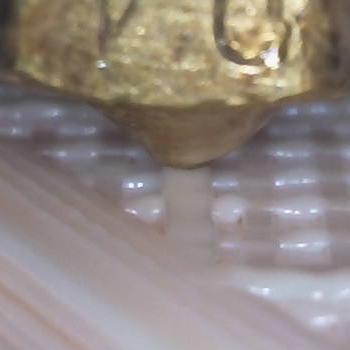
Flow rate: 200%